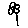
Label: flower